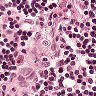
Metastatic tissue present: no